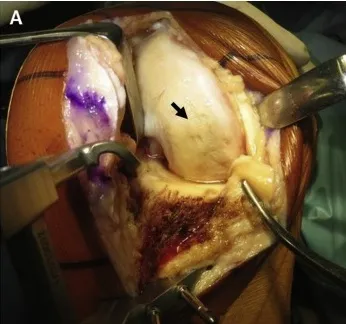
(A) Intraoperative findings of for the cartilage surface of the medial femoral condyle showed a mild cartilage wear but no detachment from the osteochondral lesion (arrow).
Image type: medical_photograph (other_medical_photograph)